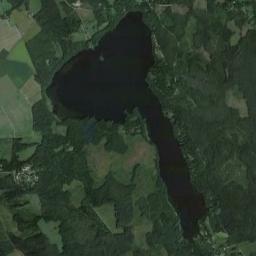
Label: lake